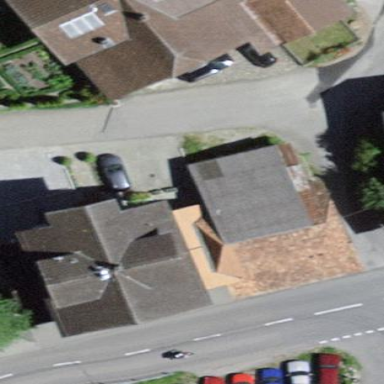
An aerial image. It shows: Rural barn.